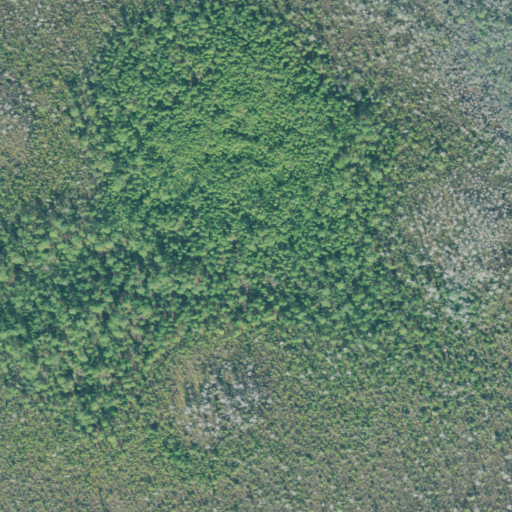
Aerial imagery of island in Georgia named Meat Island containing woody wetlands and evergreen forest